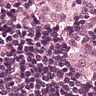
Metastatic tissue present: yes